Question: Please refer to this picture below:

I want to customize a UITableView.
I achieved applying image background for it using tableView.backgroundView.
Now I want to add left indent/margin to every row as the example picture. Then I want to reduce their width and centerize them.
Could I achieve these? Any help is appreciated :)
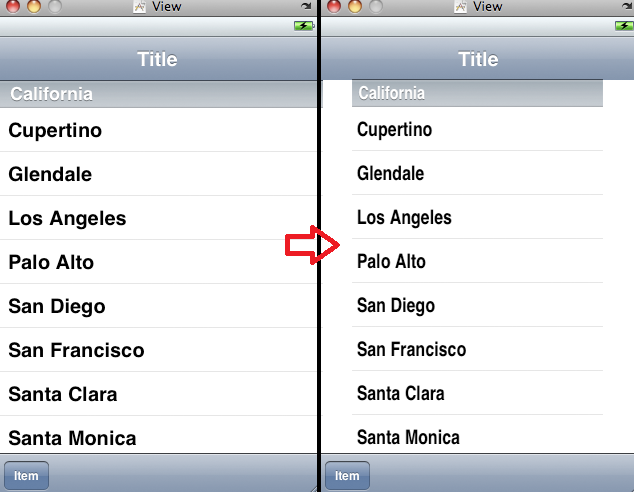
Answer: You could use a transparent view for your cells and center your content inside that cell. Or you can use
'''
- (NSInteger)tableView:(UITableView *)tableView indentationLevelForRowAtIndexPath:(NSIndexPath *)indexPath
'''
for the indentation part.